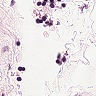
Metastatic tissue present: no